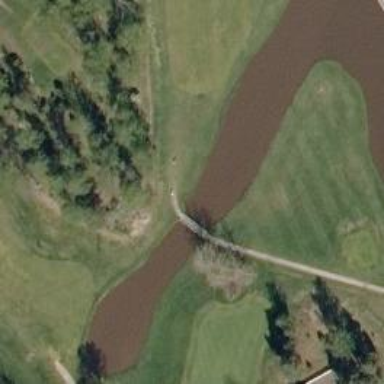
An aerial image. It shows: Path bridge with view of golf course.